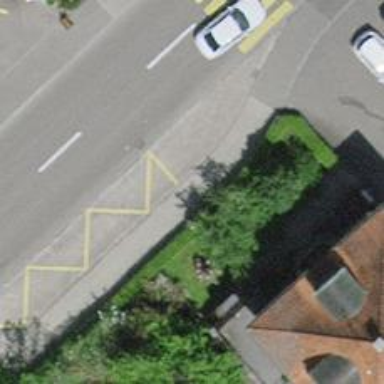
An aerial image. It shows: Platform for public transport and road usage.